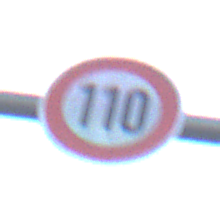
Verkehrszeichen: Geschwindigkeit110
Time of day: SunriseSunset
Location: Outdoor (RoadRail)
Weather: PartlyCloudy
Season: NotSpecified
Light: Natural